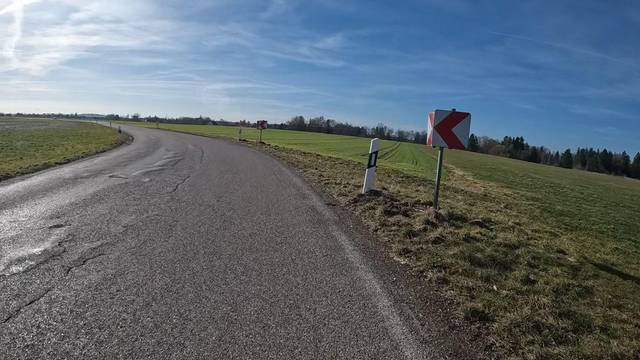
Region: Germany
Coordinates: 47.979, 10.211